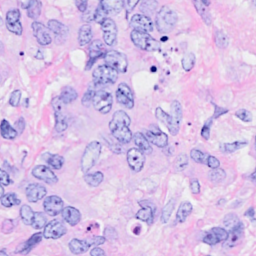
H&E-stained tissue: Breast